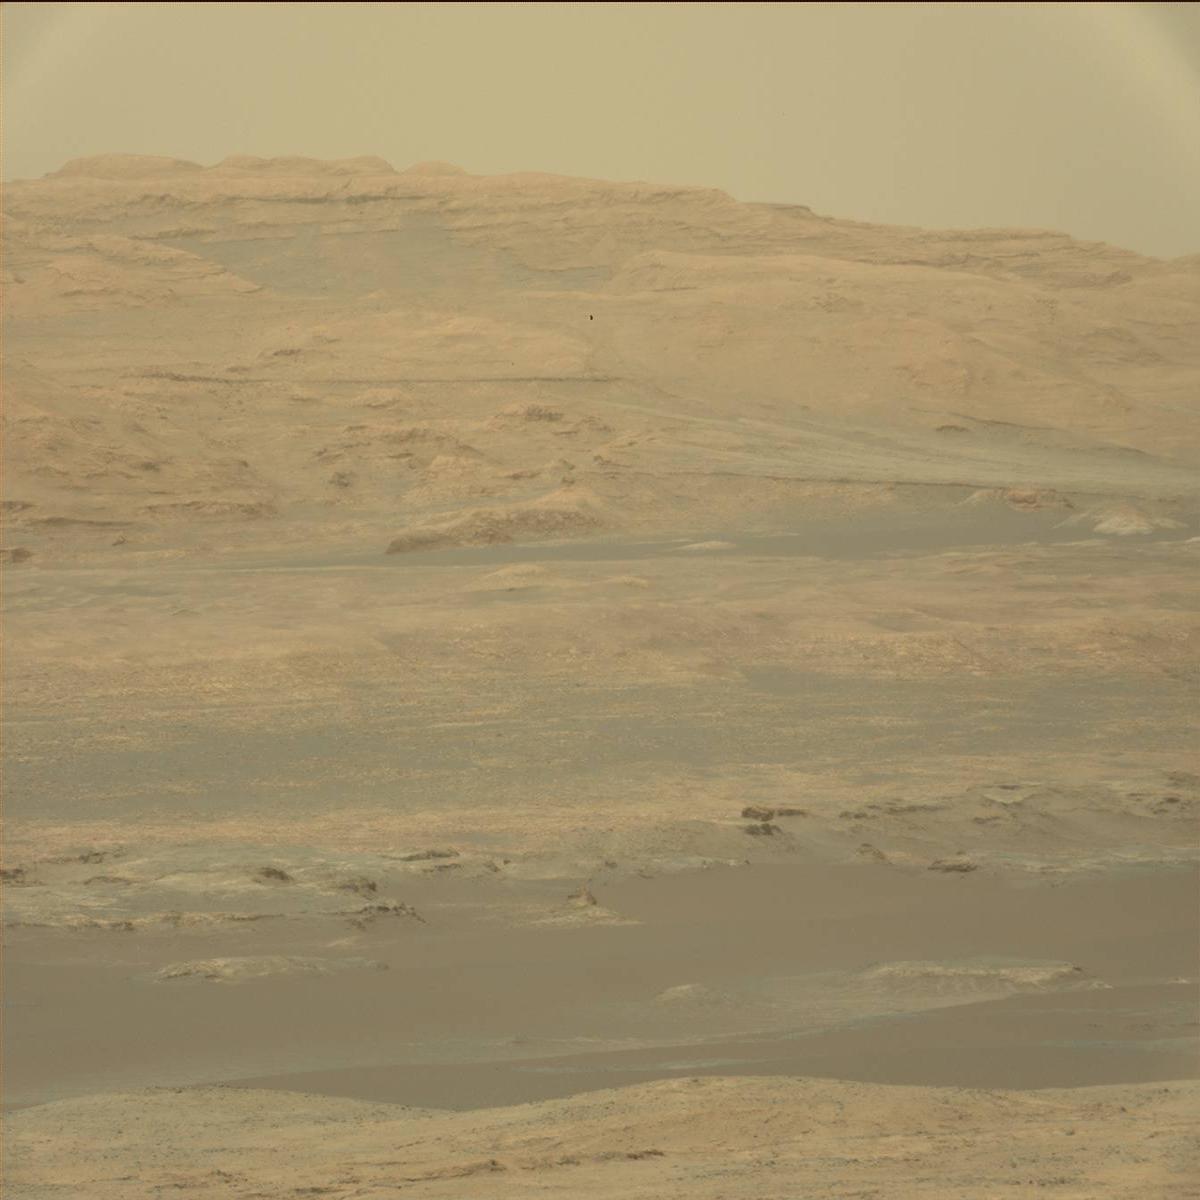
Terrain classes present: Ridge, Sand / Soil, Sky